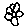
Label: flower